Field crop: tomato
Growth stage: 1
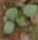
Species: solanum